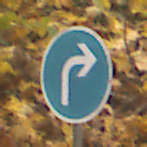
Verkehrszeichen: VorgeschriebeneFahrtrichtungRechts
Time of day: MorningAfternoon
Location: Outdoor (Nature)
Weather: Overcast
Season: Autumn
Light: Natural